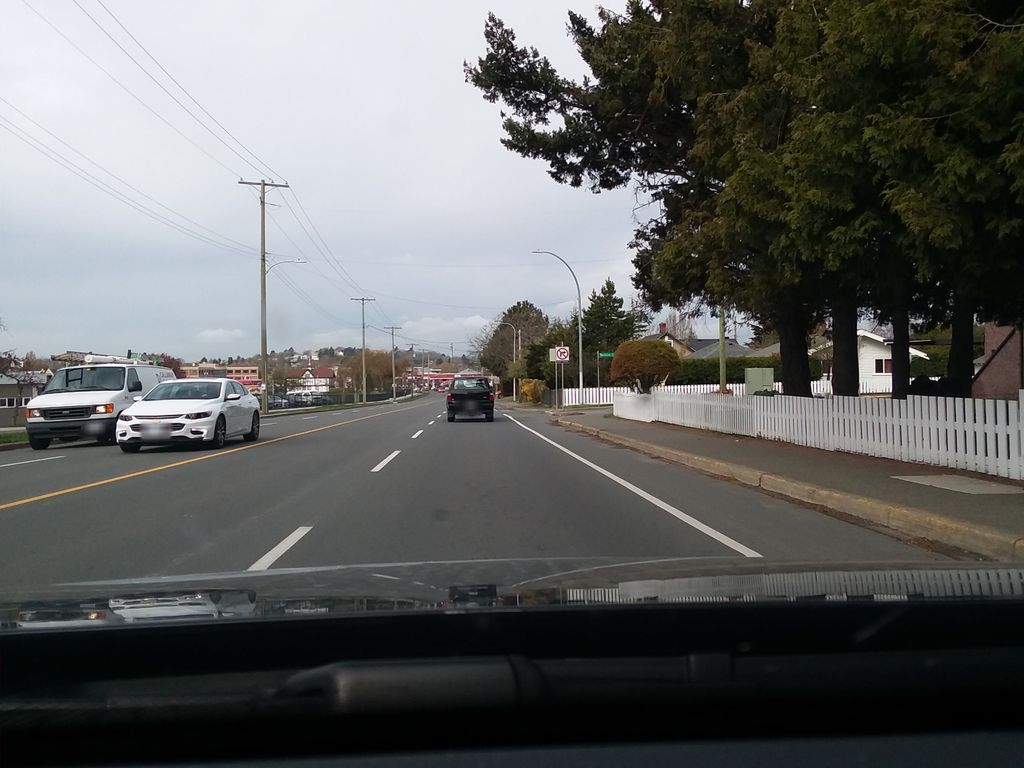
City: victoria